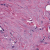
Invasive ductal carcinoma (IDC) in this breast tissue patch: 1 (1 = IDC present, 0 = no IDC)